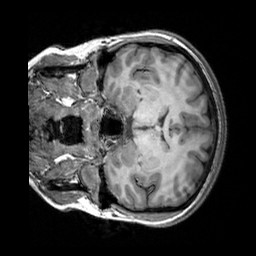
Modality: T1w
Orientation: coronal
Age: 27
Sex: female
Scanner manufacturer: siemens
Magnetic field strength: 3 T
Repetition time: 2.3 s
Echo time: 0.00303 s